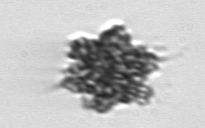
Label: Dictyocha